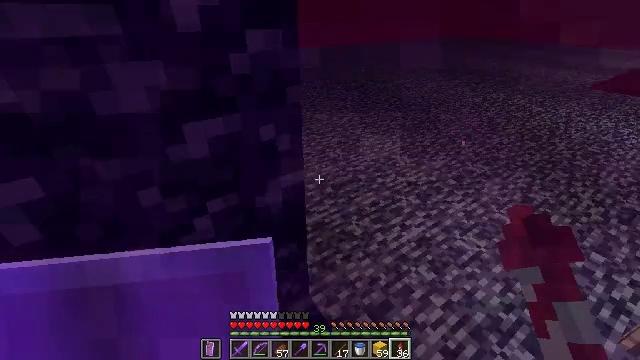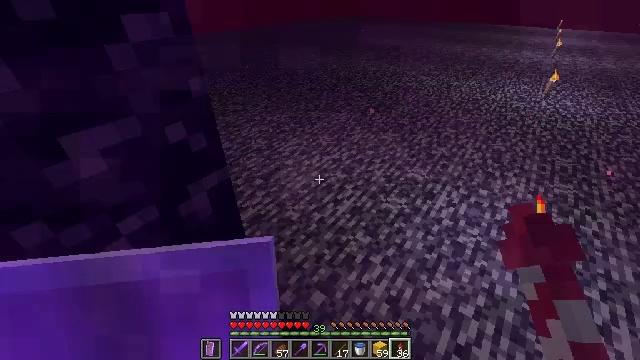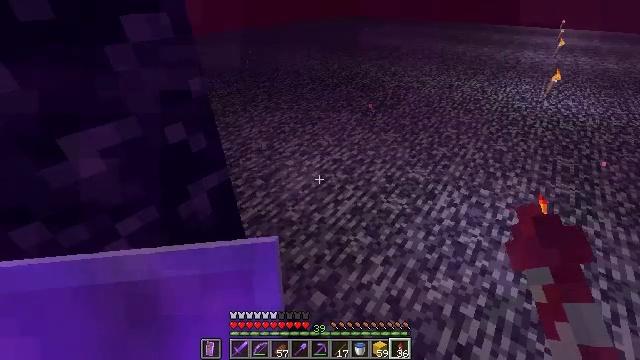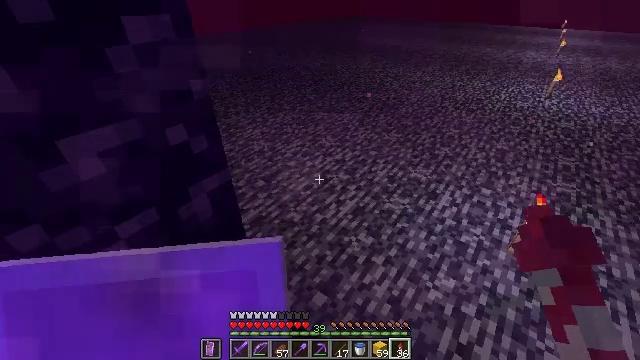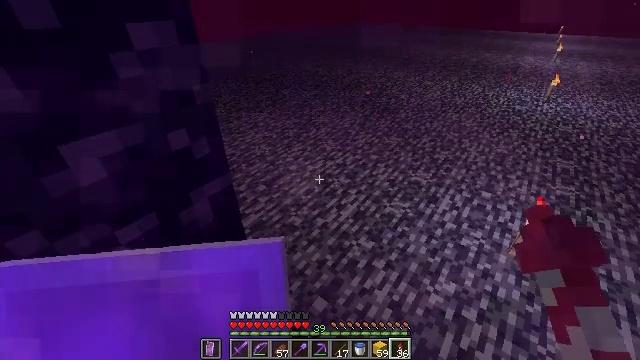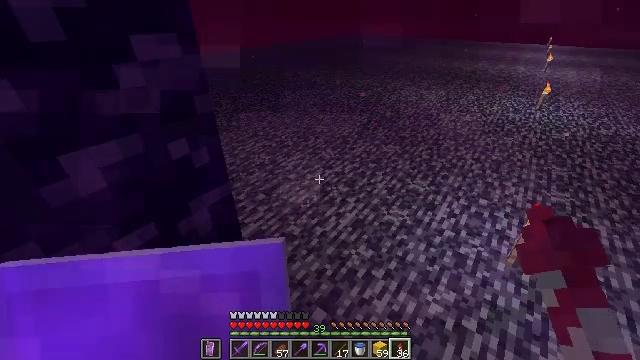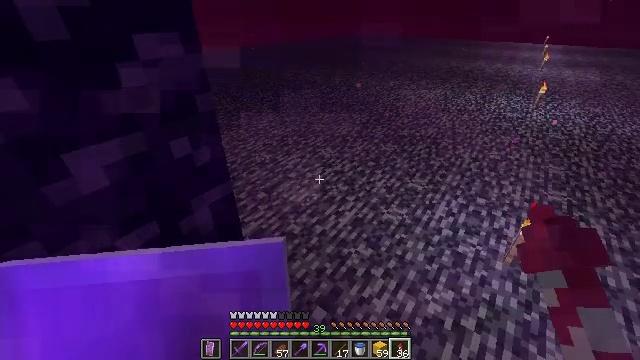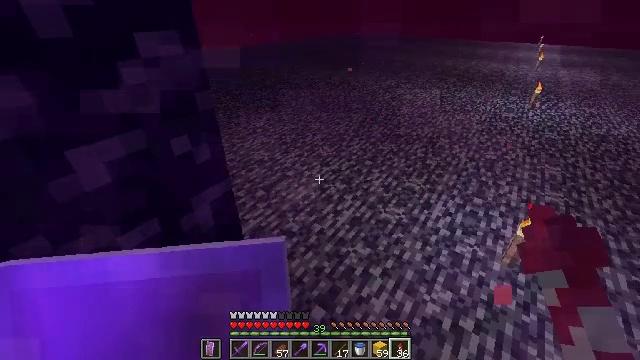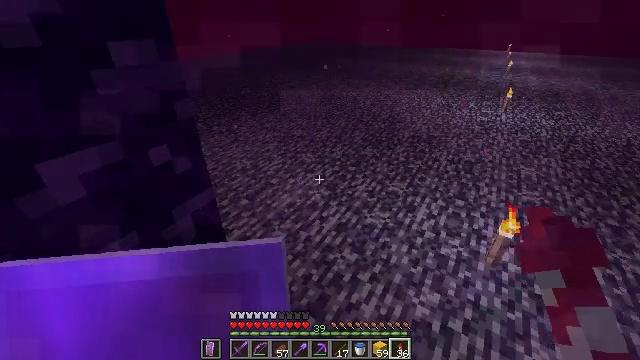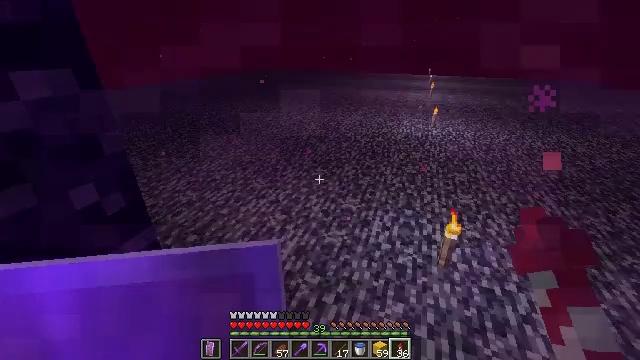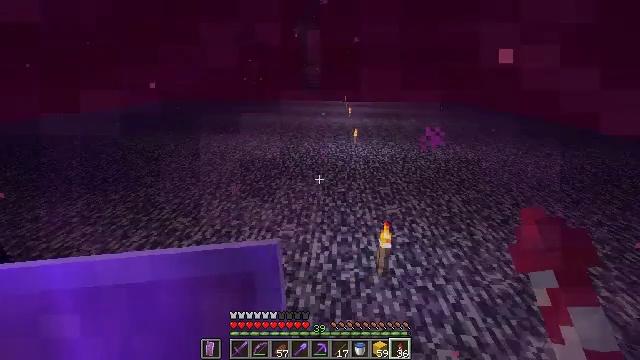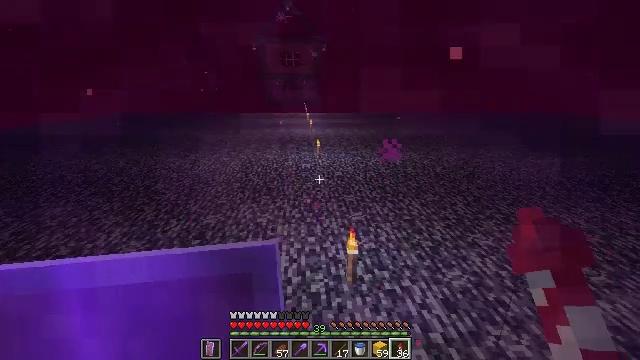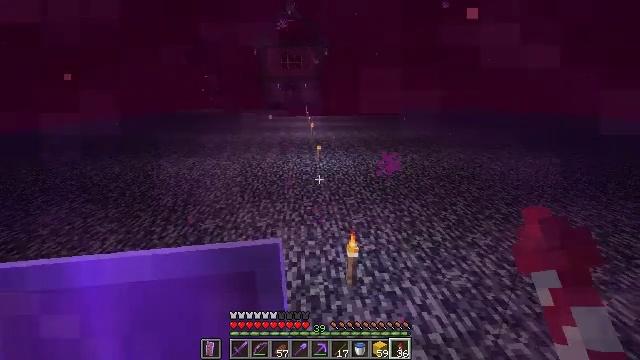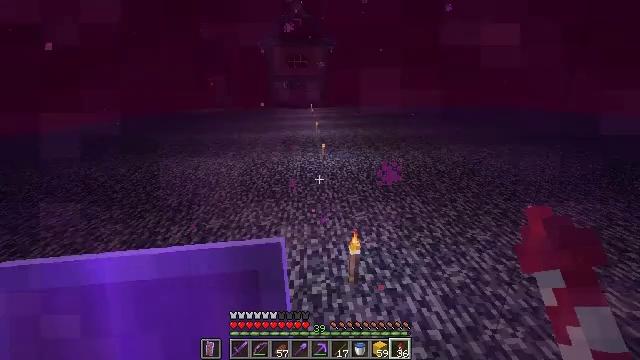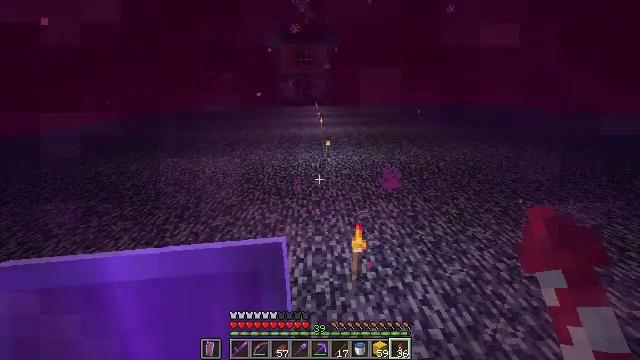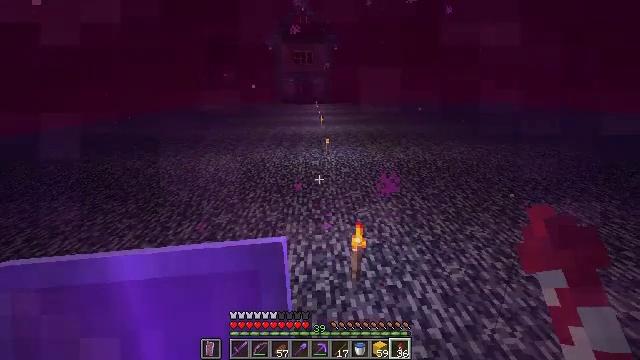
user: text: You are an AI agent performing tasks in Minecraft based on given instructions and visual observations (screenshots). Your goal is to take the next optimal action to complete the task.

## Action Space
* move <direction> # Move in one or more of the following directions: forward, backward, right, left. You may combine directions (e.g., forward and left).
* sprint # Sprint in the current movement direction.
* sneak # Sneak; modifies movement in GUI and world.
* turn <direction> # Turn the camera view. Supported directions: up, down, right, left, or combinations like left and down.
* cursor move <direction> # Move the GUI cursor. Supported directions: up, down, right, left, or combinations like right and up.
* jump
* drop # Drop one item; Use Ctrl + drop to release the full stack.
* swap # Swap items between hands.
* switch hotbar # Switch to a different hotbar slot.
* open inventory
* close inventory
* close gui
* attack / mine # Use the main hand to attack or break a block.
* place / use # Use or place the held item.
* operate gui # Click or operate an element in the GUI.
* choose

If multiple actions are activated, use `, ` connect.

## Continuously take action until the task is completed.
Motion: motion action
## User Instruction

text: craft item cyan carpet
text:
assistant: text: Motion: turn right and down
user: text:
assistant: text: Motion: no_op
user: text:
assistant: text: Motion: no_op
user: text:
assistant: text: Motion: turn up
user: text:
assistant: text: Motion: turn up
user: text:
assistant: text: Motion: no_op
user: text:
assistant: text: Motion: no_op
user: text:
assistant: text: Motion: turn right and up
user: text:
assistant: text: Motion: turn right and up
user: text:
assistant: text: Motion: turn right and up
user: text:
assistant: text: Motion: turn right and up
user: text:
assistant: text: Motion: no_op
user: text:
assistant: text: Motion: no_op
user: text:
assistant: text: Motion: no_op
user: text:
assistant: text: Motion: no_op
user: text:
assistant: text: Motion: no_op
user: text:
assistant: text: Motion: move forward
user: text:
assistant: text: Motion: move forward
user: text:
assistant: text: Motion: move forward
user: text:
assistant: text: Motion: move forward
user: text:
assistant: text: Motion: move forward
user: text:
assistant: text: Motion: move forward
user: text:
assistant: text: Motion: move forward
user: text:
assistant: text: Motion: move forward, turn left and up
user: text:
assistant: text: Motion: move forward, turn left and up
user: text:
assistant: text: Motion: move forward
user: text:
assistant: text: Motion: move forward, sprint
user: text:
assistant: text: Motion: move forward, sprint
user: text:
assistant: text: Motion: move forward, sprint
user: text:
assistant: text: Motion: move forward, sprint